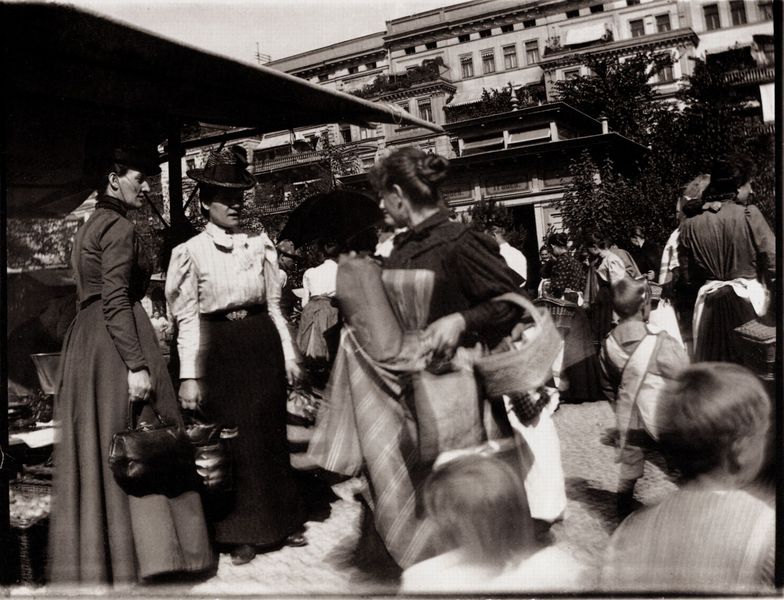
Titel: Charlottenburg - Markt auf dem Friedrich Karl-Platz, Frauen auf dem Markt
Künstler: Heinrich Zille
Schlagwörter: baum, blätter, dunkel, gruppe, himmel, laub, mann, schatten, weiß, bäume, frauen, menschen, stadt, bewegung, braun, damen, fenster, frankreich, frau, frisur, grau, hell, hintergrund, hut, hüte, kleid, kleider, köpfe, licht, paris, rücken, schwarz, strasse, szene, blick, dach, dame, gebäude, gürtel, haus, schirm, tuch, weg, gespräch, rock, tresen, architektur, bluse, falten, kleidung, knoten, kragen, lang, tragen, bach, häuser, büsche, sonne, boden, haare, stoff, tücher, decke, kind, pflanzen, kinder, balkon, schürze, spanien, taille, terrasse, bewegen, dutt, fassade, fassaden, pflaster, röcke, blusen, körbe, laufen, schürzen, dächer, markt, platz, moment, sepia, taillen, hotel, sprechen, gestreift, streifen, korb, faltenwurf, junge, schick, momentaufnahme, unscharf, foto, fotografie, photographie, schnalle, erker, überdachung, auslage, berlin, verkauf, verkäufer, geflecht, bayern, bayrisch, münchen, urlaub, schwarz-weiß, dynamik, einkaufen, kittel, stand, zille, einkauf, treffen, tasche, bummeln, ferien, fraun, photo, tracht, biedermeier, gesims, verschwommen, handtasche, oberteil, leder, begegnung, marktplatz, plissiert, lich, wien, taschen, bänder, nadelhölzer, terrassen, aufnahme, marktstand, zelt, zelte, mütter, markise, ware, antenne, schopf, lange kleider, attika, buden, stände, unschärfe, gerede, mark, marktszene, schwazr, hare, belle epoque, unkenntlich, heinrich, handtsche, knutz, lange röcke, men, naschmarkt, wochenmarkt, markstand, räcke, h#user, standl, hut tragen, shoppen